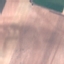
Land use / land cover class: AnnualCrop